Aerial crown-view tile of a tropical tree (Barro Colorado Island, Panama), acquired 20250915:
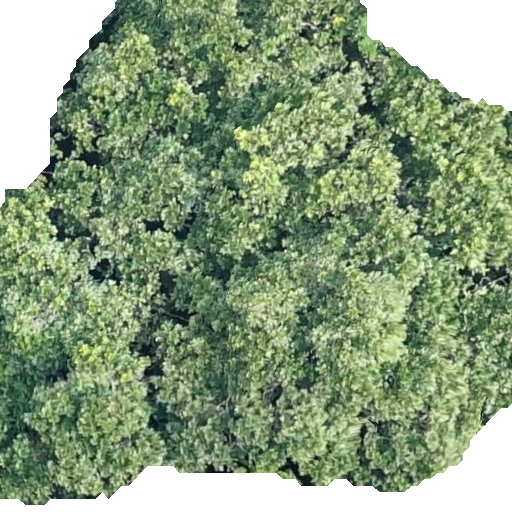
Species: Anacardium excelsum
GBIF accepted scientific name: Anacardium excelsum
Crown area: 406.264 m²